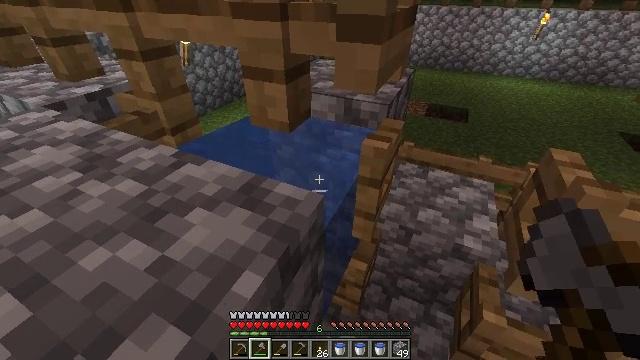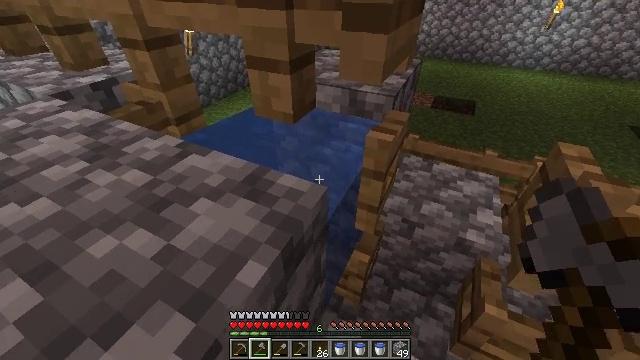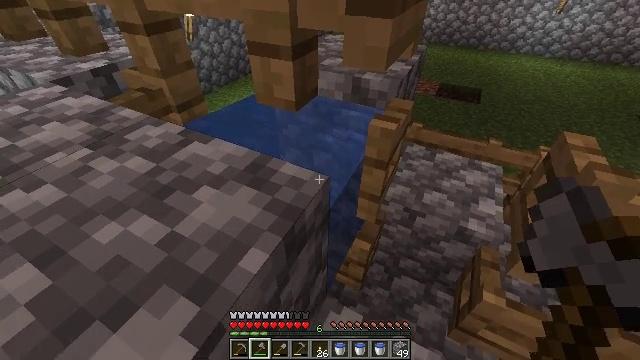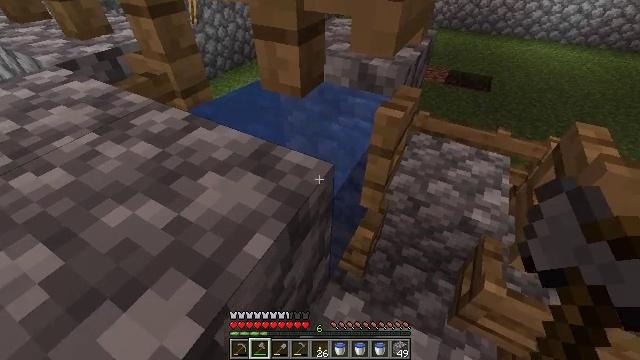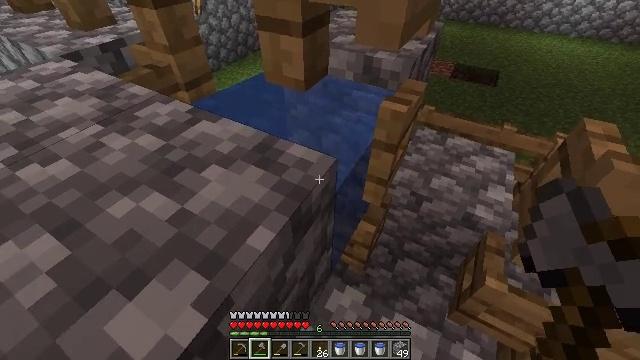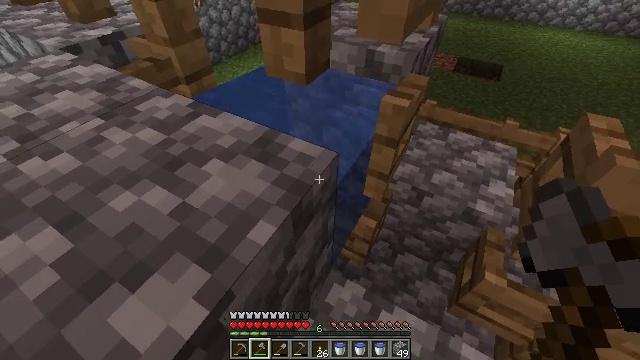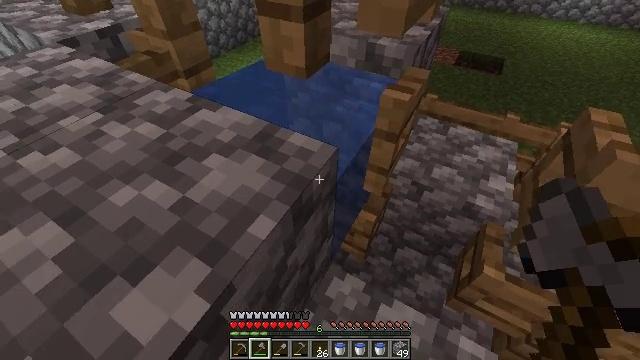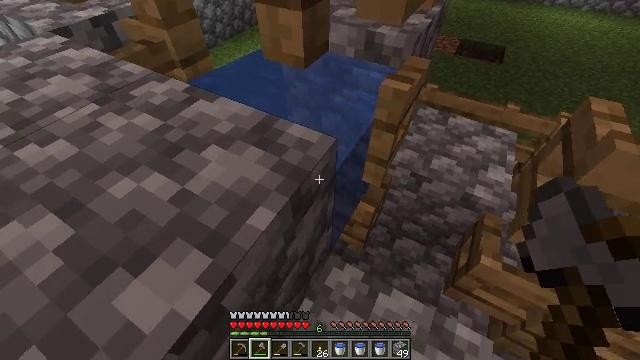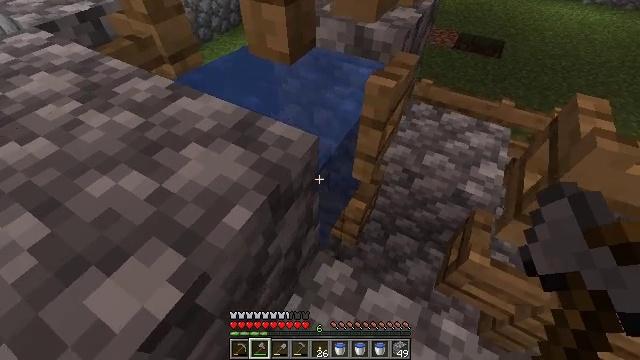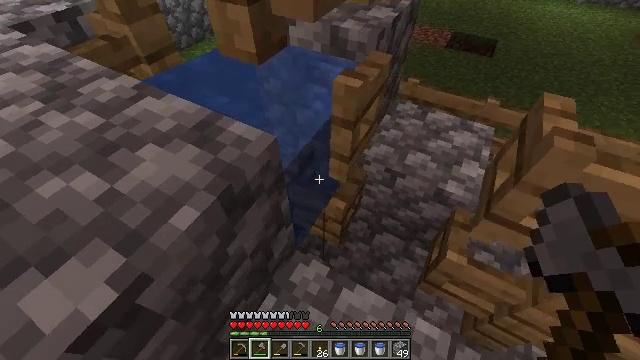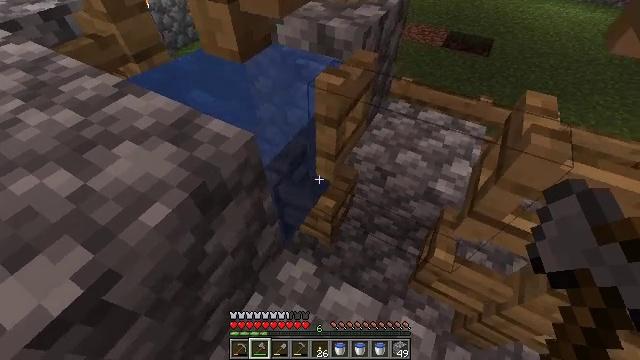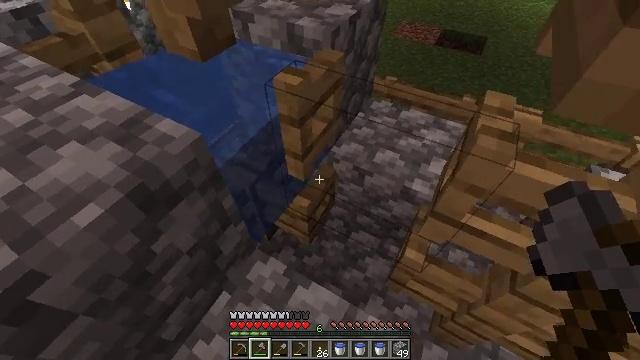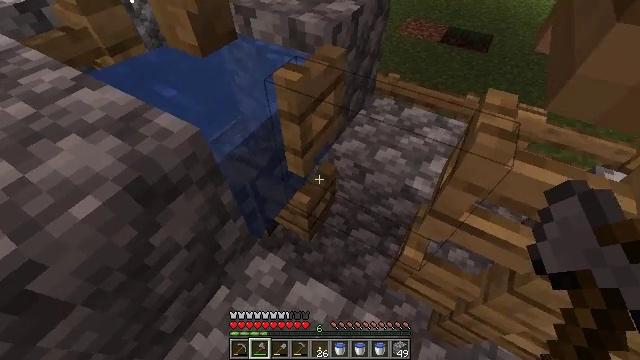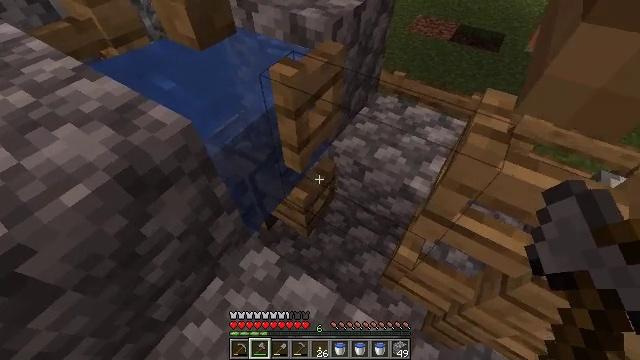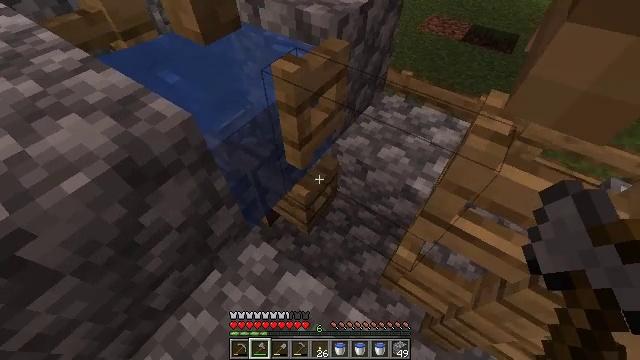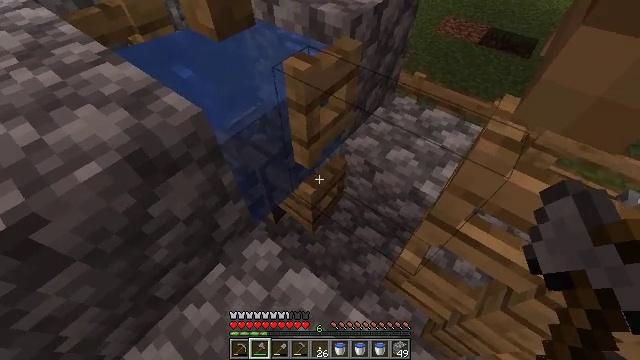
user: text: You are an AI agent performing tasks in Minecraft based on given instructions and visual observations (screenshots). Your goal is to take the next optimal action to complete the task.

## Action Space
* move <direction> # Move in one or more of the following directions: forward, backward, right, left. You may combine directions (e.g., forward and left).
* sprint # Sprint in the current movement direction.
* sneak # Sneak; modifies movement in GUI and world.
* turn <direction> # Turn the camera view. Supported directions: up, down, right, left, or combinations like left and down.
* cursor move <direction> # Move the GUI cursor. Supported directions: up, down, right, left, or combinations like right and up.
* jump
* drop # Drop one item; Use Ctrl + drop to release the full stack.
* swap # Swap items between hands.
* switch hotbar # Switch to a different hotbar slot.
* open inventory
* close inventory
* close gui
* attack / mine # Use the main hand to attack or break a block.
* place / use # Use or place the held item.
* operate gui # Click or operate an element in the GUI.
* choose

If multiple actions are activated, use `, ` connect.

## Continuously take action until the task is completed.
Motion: motion action
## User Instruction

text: Remove the oak fence from its place.
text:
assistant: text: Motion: turn left and down
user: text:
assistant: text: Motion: turn down
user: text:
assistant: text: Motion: turn left and down
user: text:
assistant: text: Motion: turn down
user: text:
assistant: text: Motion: turn down
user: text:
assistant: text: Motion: turn down
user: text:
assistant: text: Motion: turn down
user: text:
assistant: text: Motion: move right, turn down
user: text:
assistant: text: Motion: move right
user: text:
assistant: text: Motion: move right
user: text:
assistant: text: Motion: no_op
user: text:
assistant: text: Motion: turn left
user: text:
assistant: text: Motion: turn left
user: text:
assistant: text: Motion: turn left
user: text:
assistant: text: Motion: turn left
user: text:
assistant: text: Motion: turn left
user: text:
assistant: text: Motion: no_op
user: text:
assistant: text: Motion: turn left
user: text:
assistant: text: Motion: no_op
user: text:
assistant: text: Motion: no_op
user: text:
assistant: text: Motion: turn left
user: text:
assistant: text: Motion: attack / mine
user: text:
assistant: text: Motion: attack / mine
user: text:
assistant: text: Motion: attack / mine
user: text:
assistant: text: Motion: attack / mine
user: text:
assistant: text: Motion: attack / mine
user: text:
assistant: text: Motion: attack / mine
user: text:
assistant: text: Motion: attack / mine
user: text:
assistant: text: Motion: turn left, attack / mine
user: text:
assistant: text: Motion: turn left, attack / mine